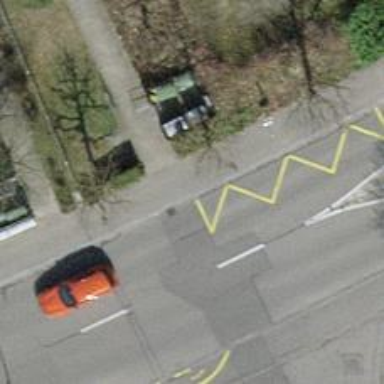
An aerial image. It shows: Platform for public transport. The platform is located by the road.